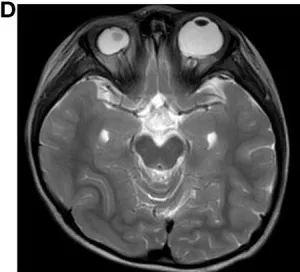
Small right eye, and abnormal shape and signal of the lens.
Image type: radiology (mri)